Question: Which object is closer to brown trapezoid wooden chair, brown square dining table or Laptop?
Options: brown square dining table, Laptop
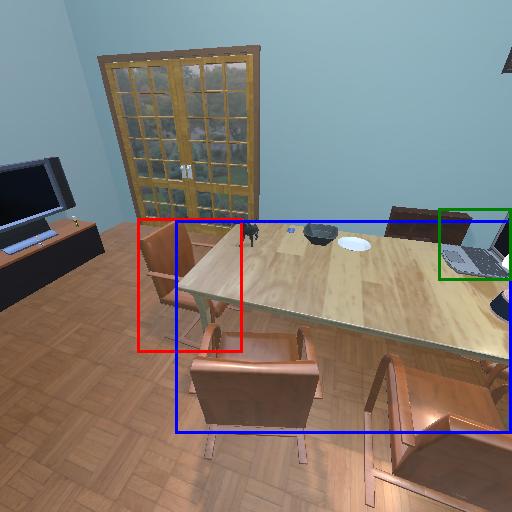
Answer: brown square dining table